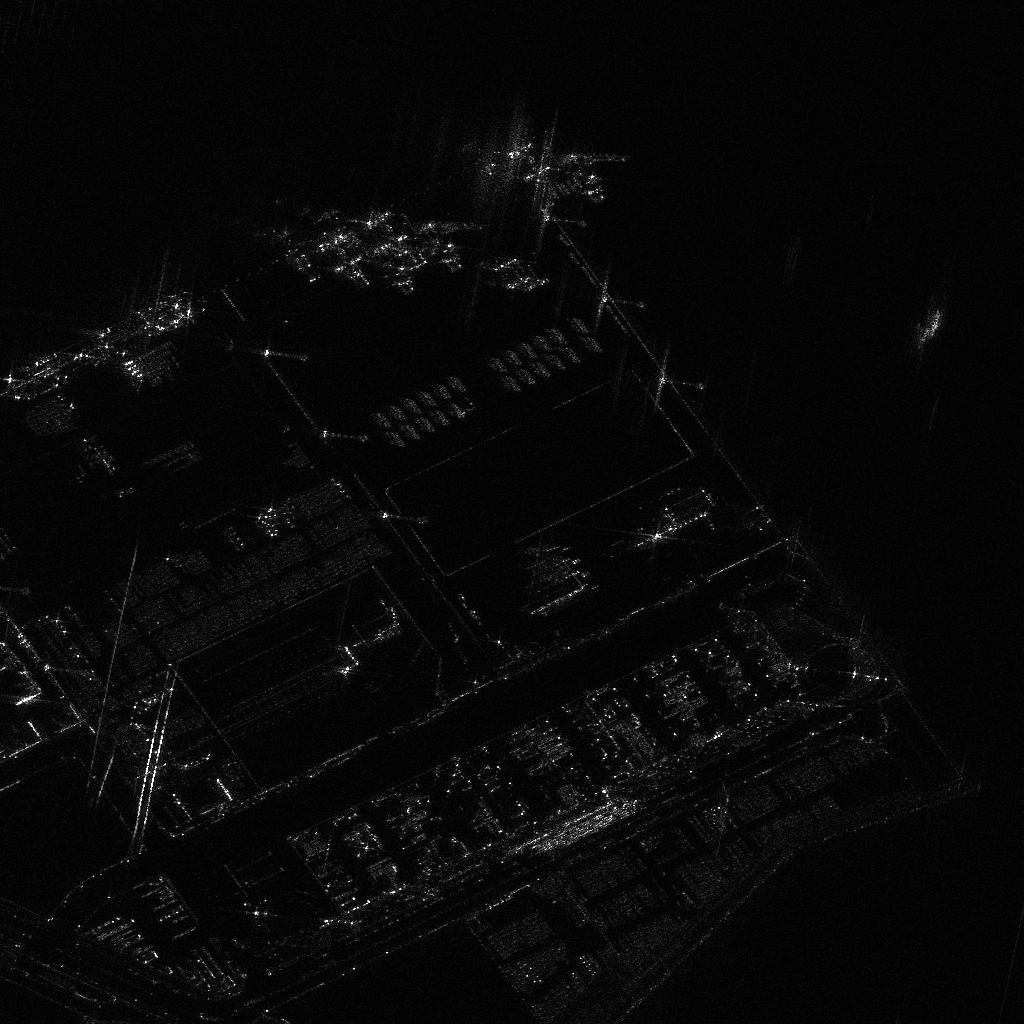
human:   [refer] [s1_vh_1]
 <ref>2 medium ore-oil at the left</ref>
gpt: <box>[[7, 22, 9, 43, 62], [9, 23, 11, 44, 62]]</box>